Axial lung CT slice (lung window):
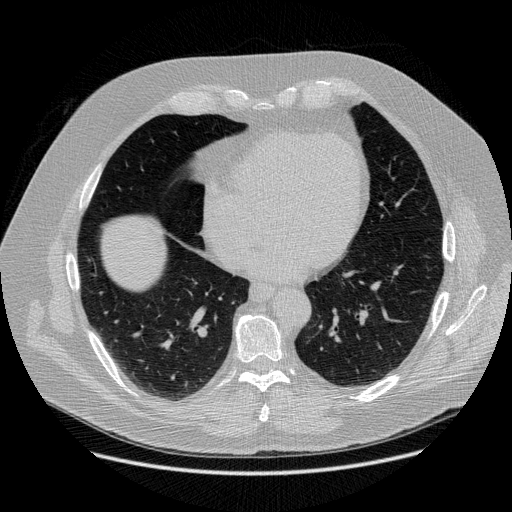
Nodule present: no